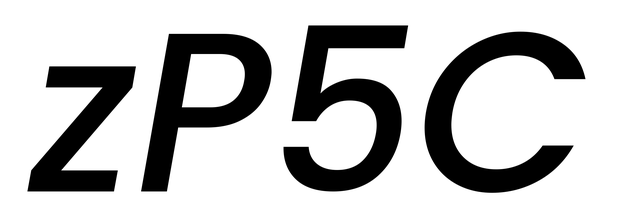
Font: Poppins-MediumItalic